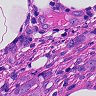
Metastatic tissue present: yes